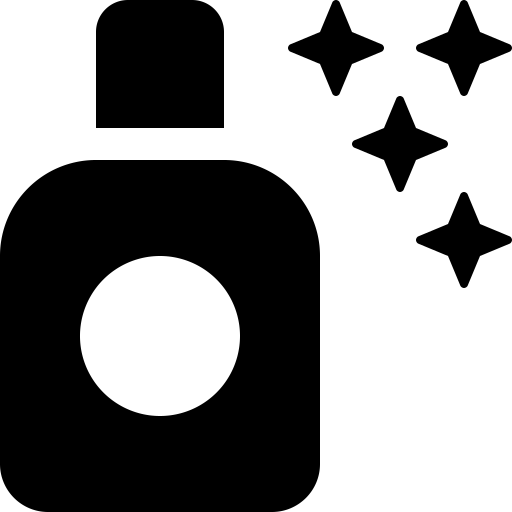
Tags: icon, FontAwesome, fa-icon, solid, spray, can, sparkles